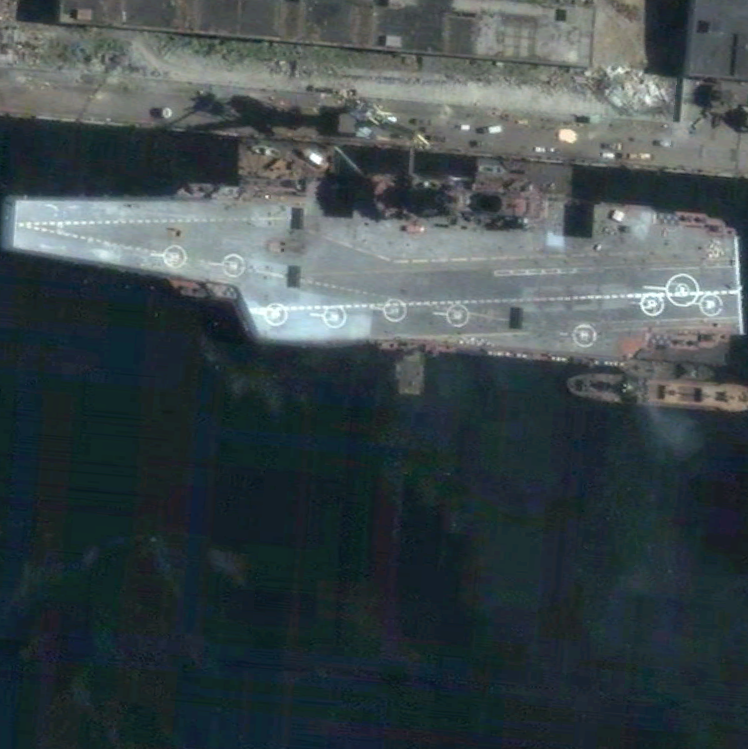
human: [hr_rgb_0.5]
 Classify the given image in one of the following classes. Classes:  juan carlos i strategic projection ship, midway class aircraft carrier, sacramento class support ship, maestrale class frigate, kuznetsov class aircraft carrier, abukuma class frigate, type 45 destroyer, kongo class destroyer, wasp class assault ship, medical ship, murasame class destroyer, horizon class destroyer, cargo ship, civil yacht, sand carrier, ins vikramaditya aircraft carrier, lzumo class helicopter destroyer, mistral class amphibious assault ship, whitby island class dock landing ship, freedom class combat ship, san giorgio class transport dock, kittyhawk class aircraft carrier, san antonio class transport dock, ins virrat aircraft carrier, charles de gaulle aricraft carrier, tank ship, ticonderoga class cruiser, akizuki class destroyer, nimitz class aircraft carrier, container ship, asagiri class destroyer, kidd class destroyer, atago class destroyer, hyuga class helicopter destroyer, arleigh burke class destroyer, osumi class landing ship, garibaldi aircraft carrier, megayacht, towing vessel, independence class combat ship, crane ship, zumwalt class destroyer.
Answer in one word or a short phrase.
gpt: Kuznetsov class aircraft carrier